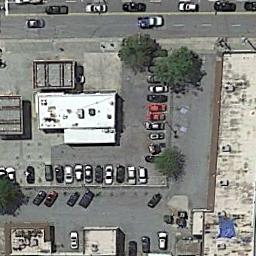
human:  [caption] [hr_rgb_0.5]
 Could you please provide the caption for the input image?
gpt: Ten rows of cars were parked in the parking lot .

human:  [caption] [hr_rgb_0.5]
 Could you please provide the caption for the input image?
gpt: The parking lot is next to some buildings .

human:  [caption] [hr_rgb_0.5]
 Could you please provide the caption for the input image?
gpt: There are several buildings of different shapes beside the parking lot .

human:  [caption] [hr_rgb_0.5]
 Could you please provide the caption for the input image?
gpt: The parking lot with some neatly arranged cars is surrounded by some buildings .

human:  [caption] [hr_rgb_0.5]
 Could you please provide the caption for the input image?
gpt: There are some buildings around the parking lot with some cars .